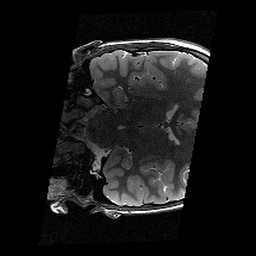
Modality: T2w
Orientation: coronal
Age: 10
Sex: male
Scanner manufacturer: siemens
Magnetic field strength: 3 T
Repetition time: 9.23 s
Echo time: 0.067 s